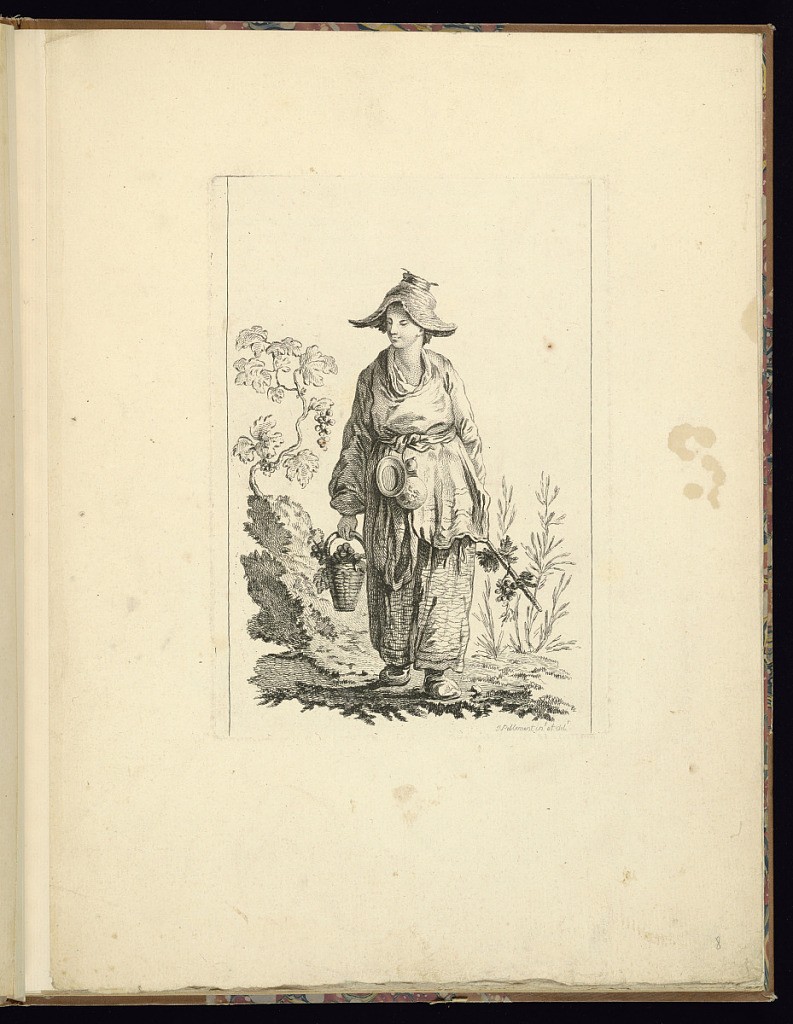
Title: Woman Holding a Basket of Grapes
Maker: Jean-Baptiste Pillement, French, 1728–1808
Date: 1758
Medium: Etching on laid paper
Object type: Print
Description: Plate from a series of chinoiserie prints depicting figures in landscapes. A woman in a landscape holding a basket of grapes and a stick, with grapes and vine leaves in the background. The plate is signed.